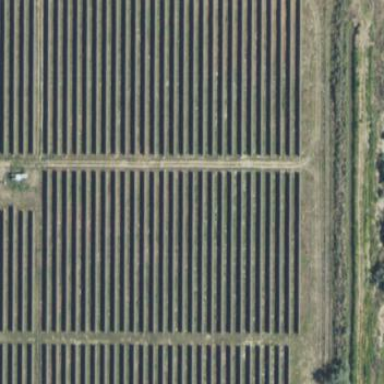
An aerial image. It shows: Solar photovoltaic panel generator.